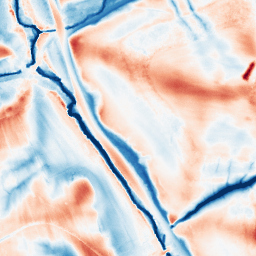
Category: edge_preserving
Decomposition family: guided
Decomposition parameters: radius: 16
eps: 0.001
Upsampling method: sinc_hamming
Upsampling parameters: scale: 2
kernel_size: 8
Upsampling scale: 2